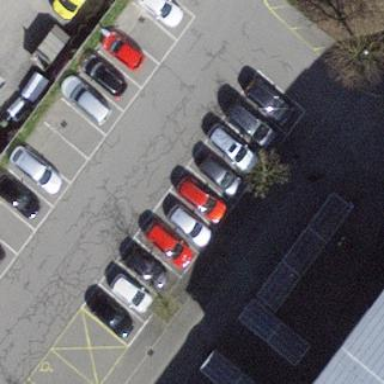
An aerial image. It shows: Bicycle parking area.